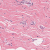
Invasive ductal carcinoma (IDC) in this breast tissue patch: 0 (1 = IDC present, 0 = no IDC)